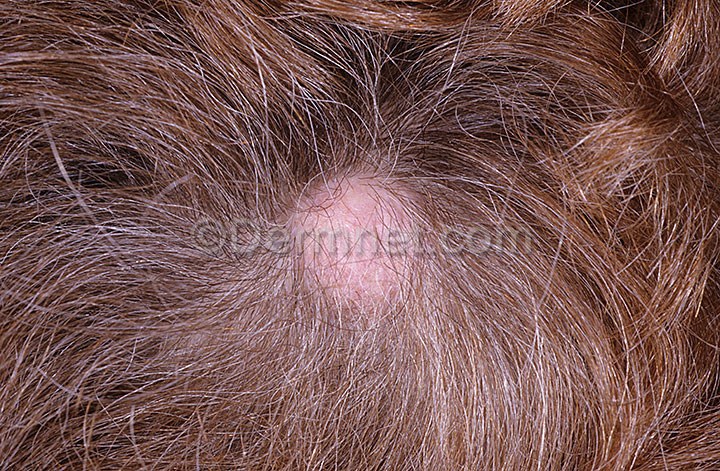
Disease: Seborrheic Keratoses and other Benign Tumors